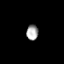
Tissue: prostate
Cell type: T cells
Senescence score: 0.6988
Nuclear area (px): 177
Mean DAPI intensity: 166.017